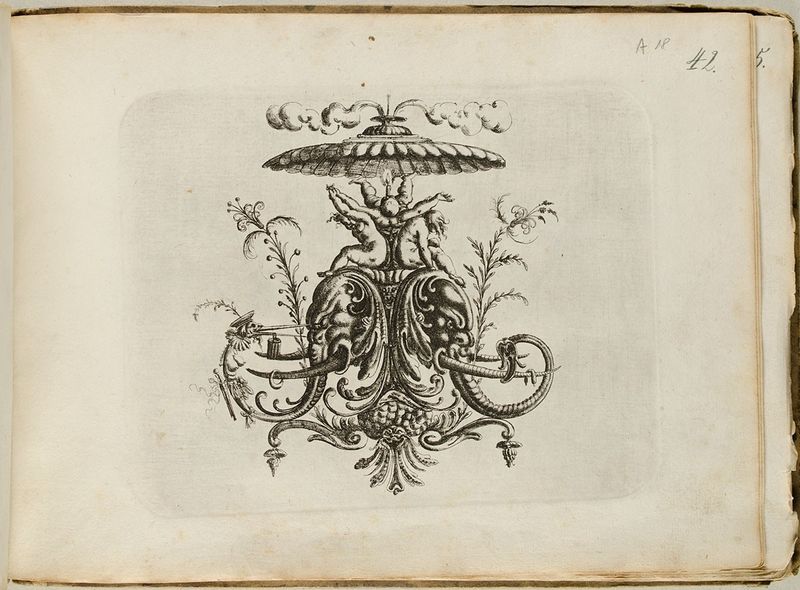
Titel: Groteskes Ornament mit Knorpelwerk, Blatt aus dem 'Neuw Grotteßken Buch'
Künstler: Christoph Jamnitzer
Standort: Hamburg
Institution: Museum für Kunst und Gewerbe Hamburg
Schlagwörter: rauch, papier, grafik, graphik, ornamente, kerze, fotografie, photographie, druckgraphik, druckgrafik, radierung, gestalten, fabelwesen, putten, ungeheuer, amoretten, monster, groteske, wasserzeichen, fabeltier, fabeltiere, zwitterwesen, monstrum, knorpelwerk, reproduktionen, druckerzeugnisse, pflanzenornamente, ornamentstich, vorlageblätter